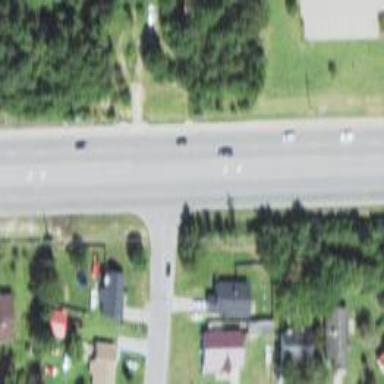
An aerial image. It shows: Primary highway with asphalt surface. There is sidewalk on the left side.